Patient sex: M
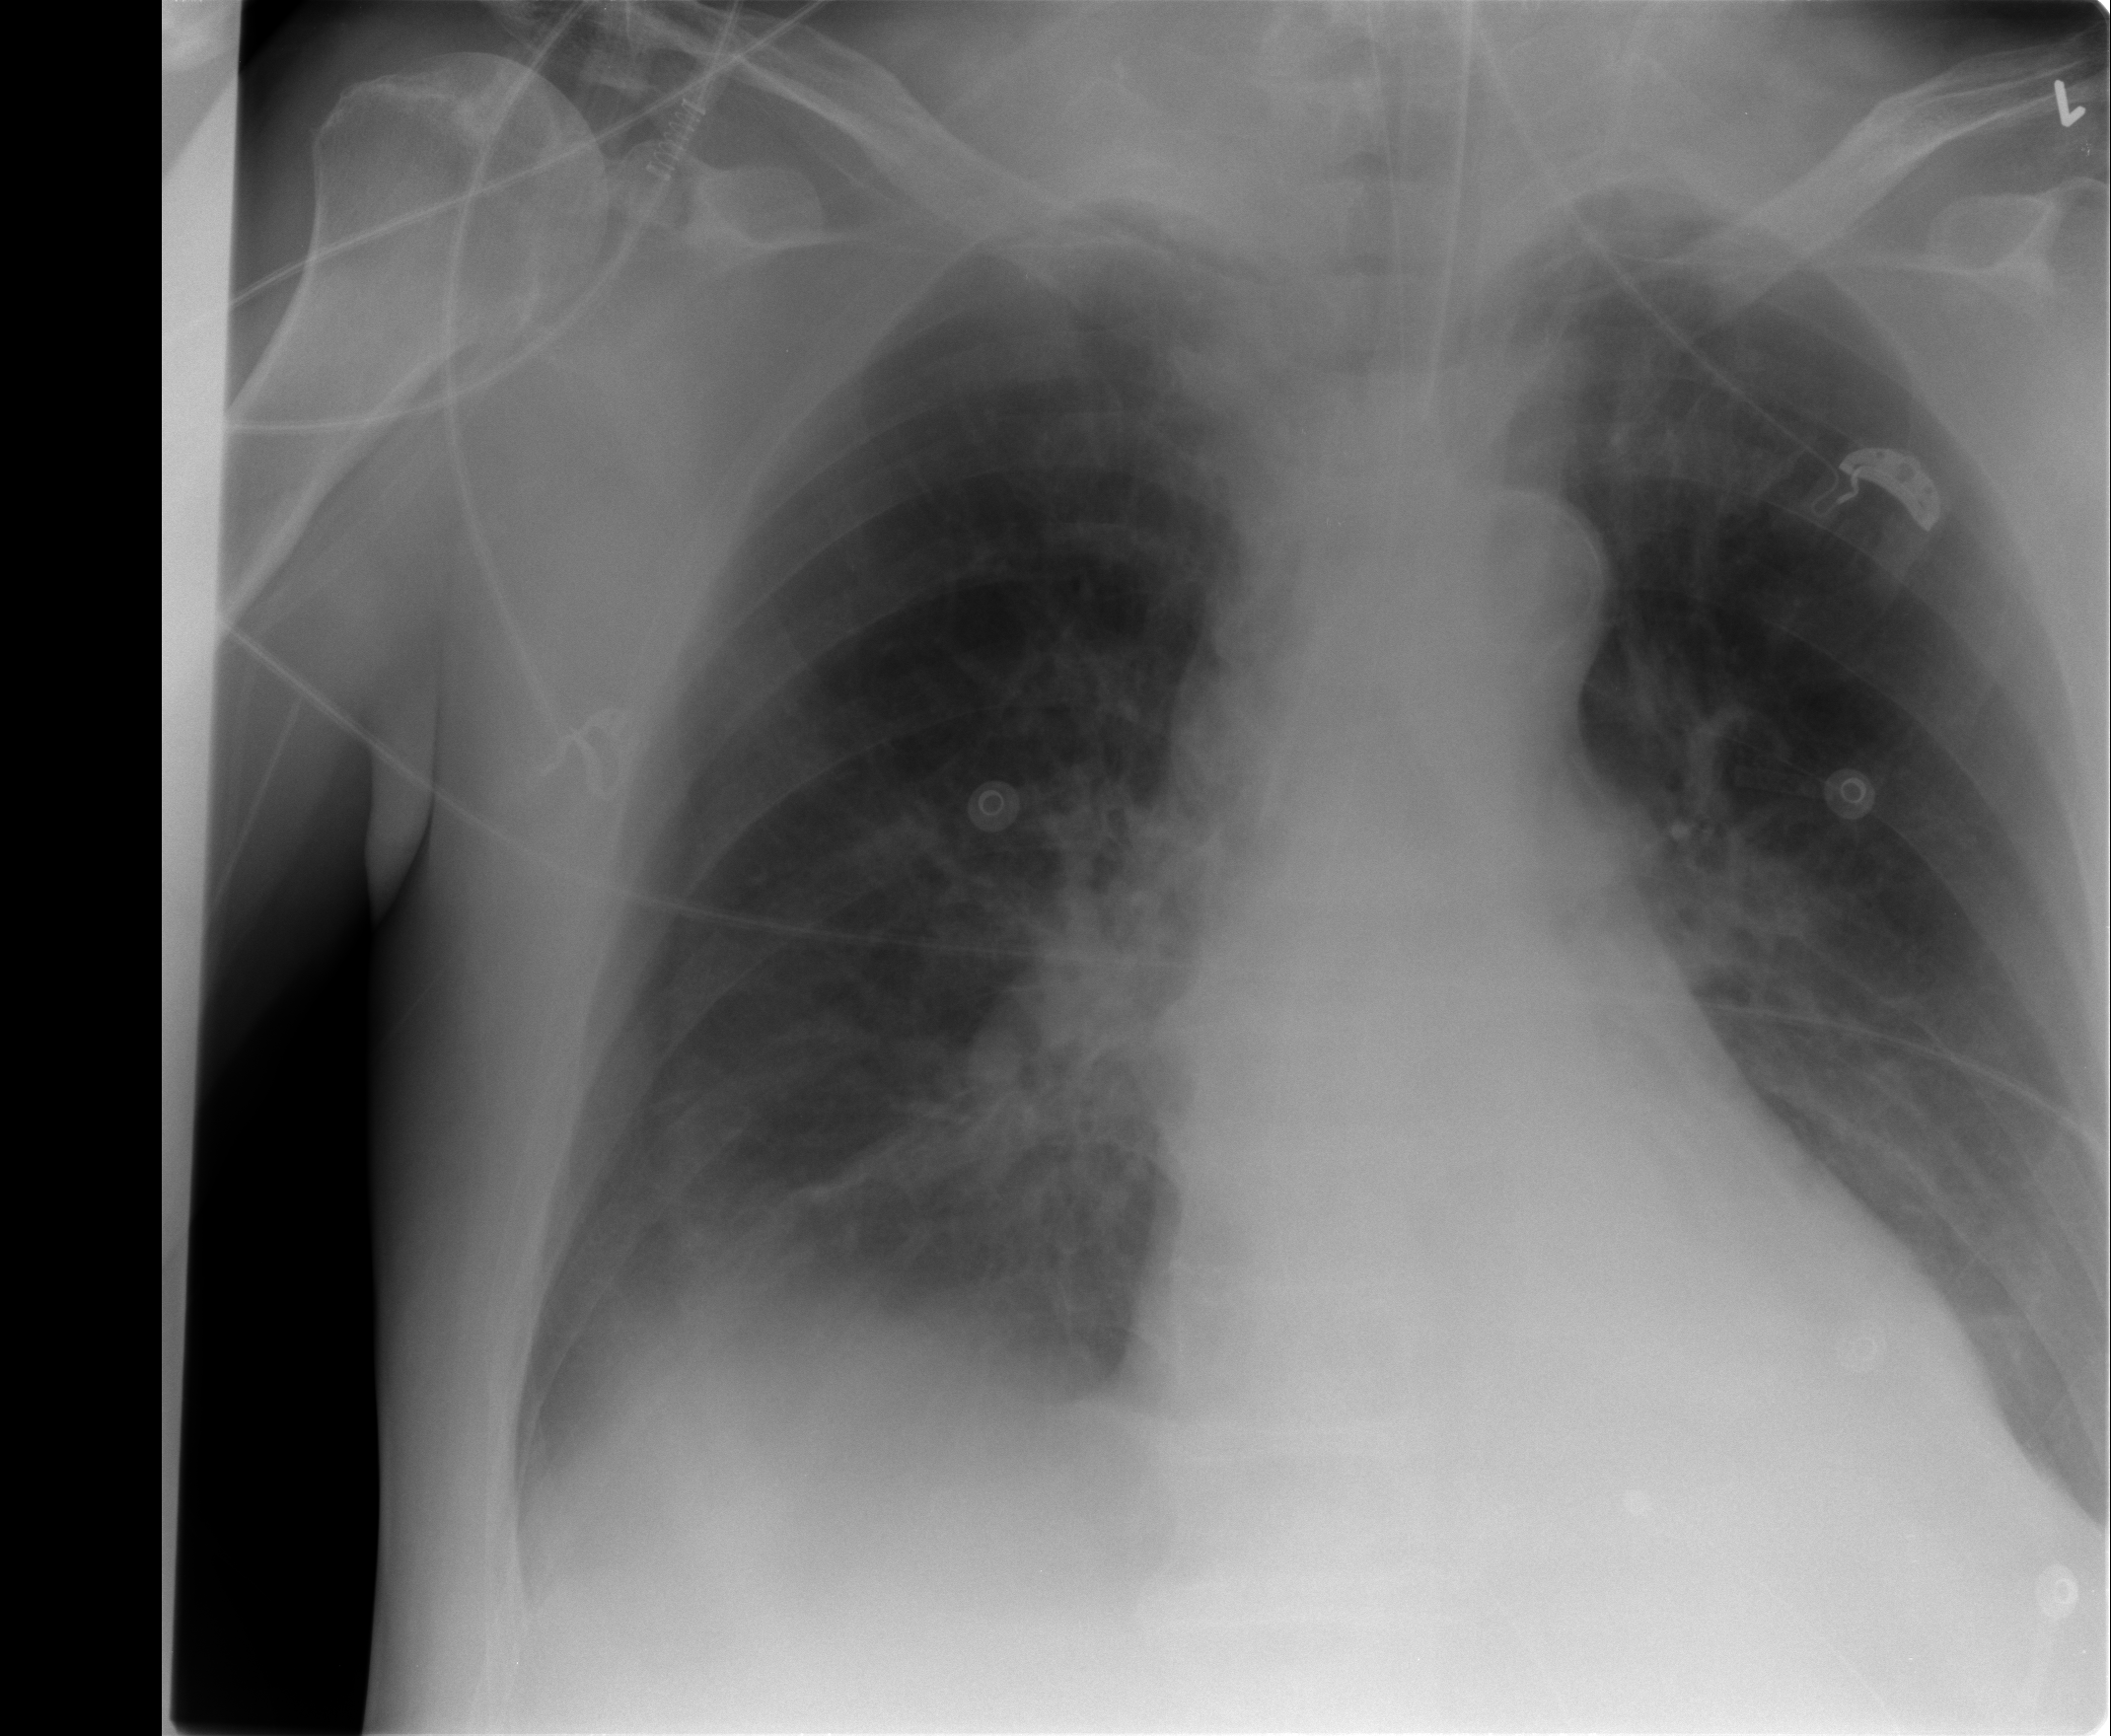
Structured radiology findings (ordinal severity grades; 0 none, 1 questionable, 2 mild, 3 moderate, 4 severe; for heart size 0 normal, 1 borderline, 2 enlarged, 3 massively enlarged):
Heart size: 2
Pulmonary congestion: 2
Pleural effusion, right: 0
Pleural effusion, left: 1
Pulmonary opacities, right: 0
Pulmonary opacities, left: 2
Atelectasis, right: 2
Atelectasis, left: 1